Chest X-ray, AP view. Patient: 60 years old, sex M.
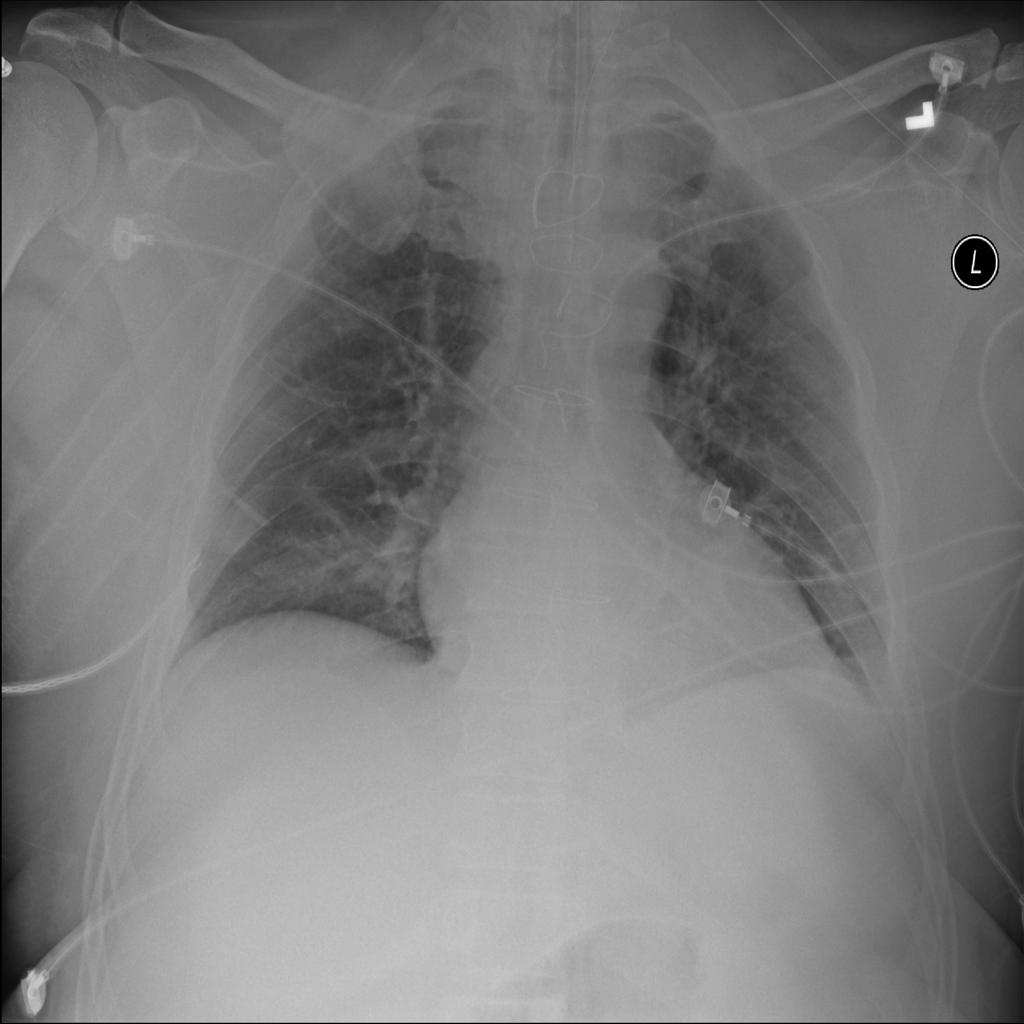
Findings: Atelectasis